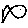
Label: fish